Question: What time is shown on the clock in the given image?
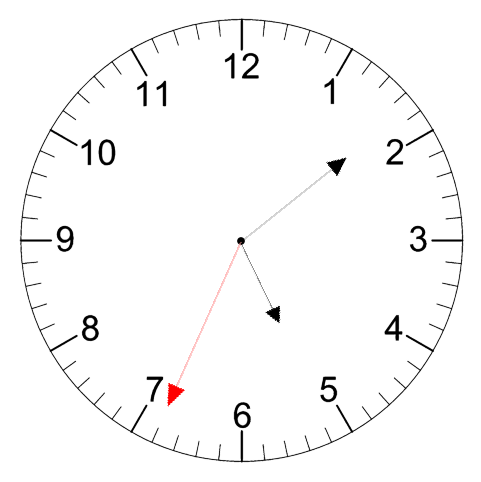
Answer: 05:08:34